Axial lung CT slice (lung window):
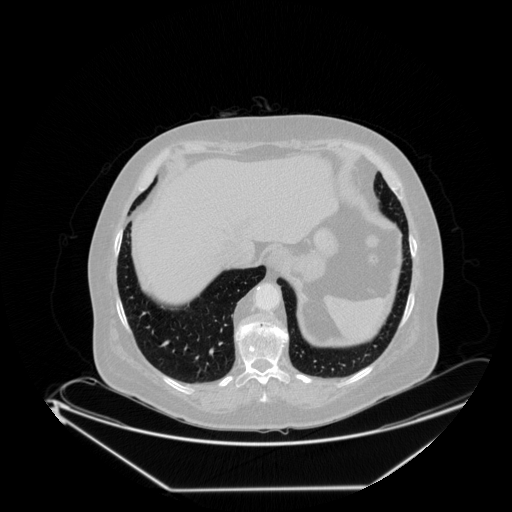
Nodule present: no